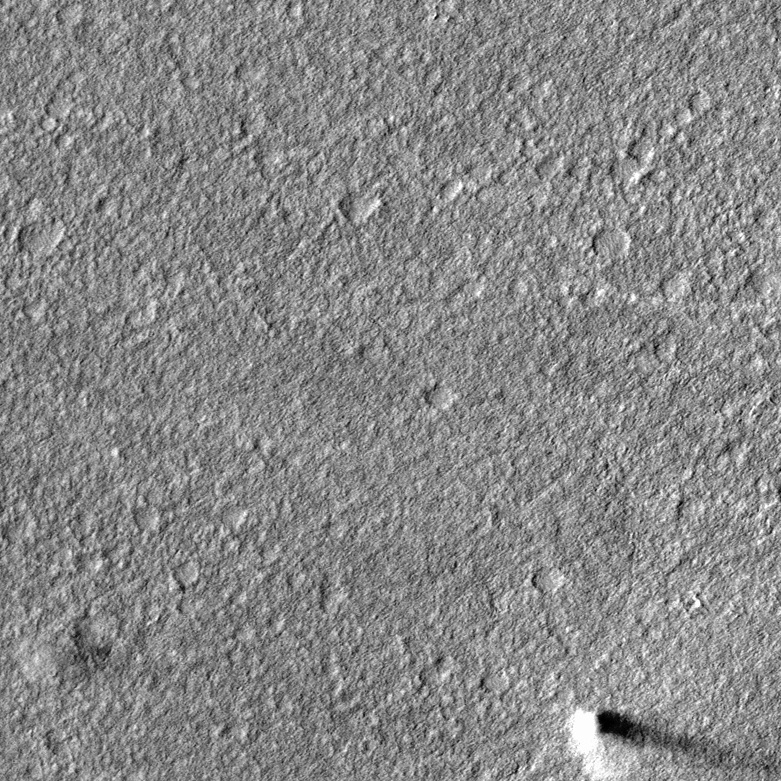
Label: dustdevil